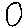
Label: circle